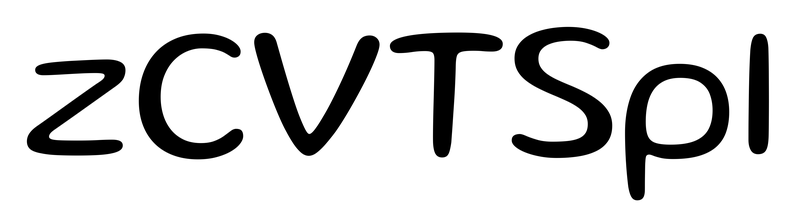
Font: Gluten_Light